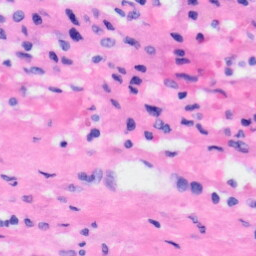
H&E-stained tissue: Liver